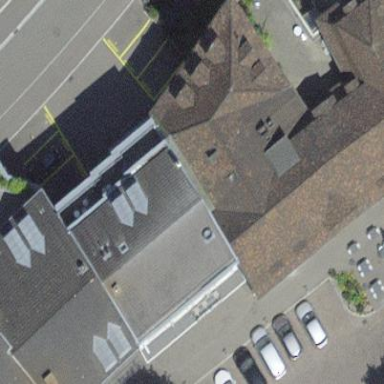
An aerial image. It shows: Building with tiled roof.